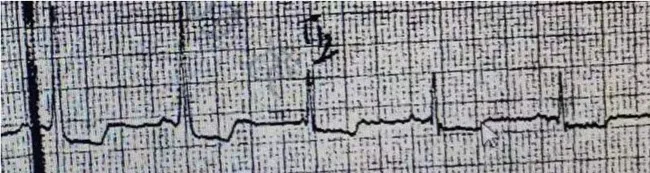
Electrocardiographic findings in Danon disease. (A) Electrocardiogram at pre-excitation in 2003.
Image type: electrography (ekg)